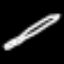
Label: pencil